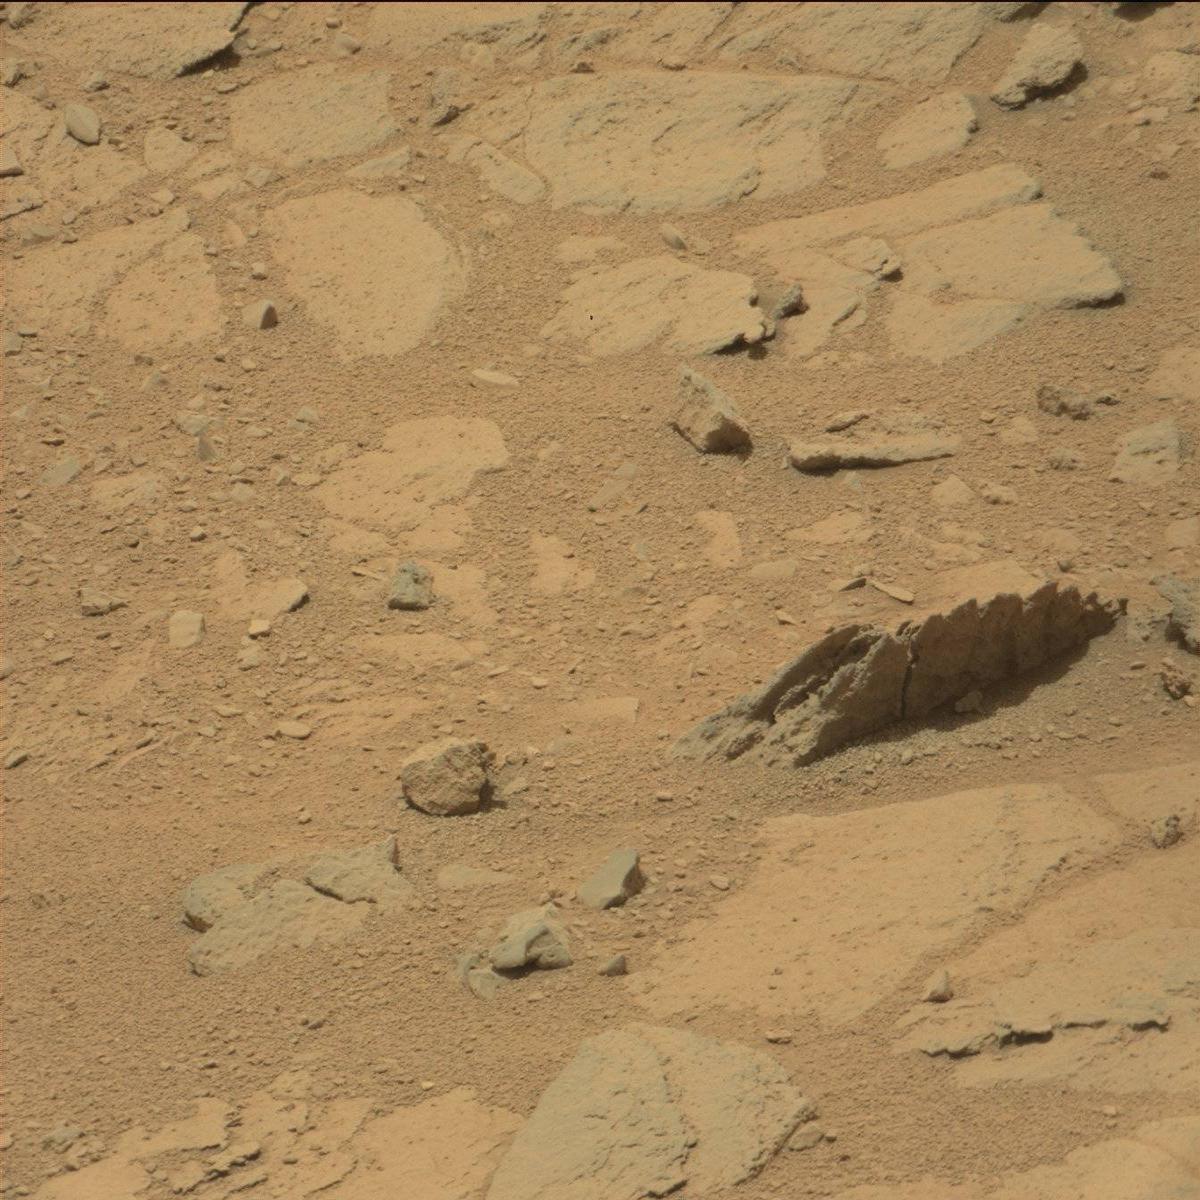
Terrain classes present: Bedrock, Rock, Sand / Soil